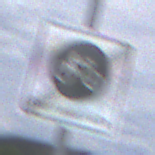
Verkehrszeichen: EndeFahrradstrasse
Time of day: Midday
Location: Outdoor (Nature)
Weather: PartlyCloudy
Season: NotSpecified
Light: Natural